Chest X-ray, AP view. Patient: 30 years old, sex M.
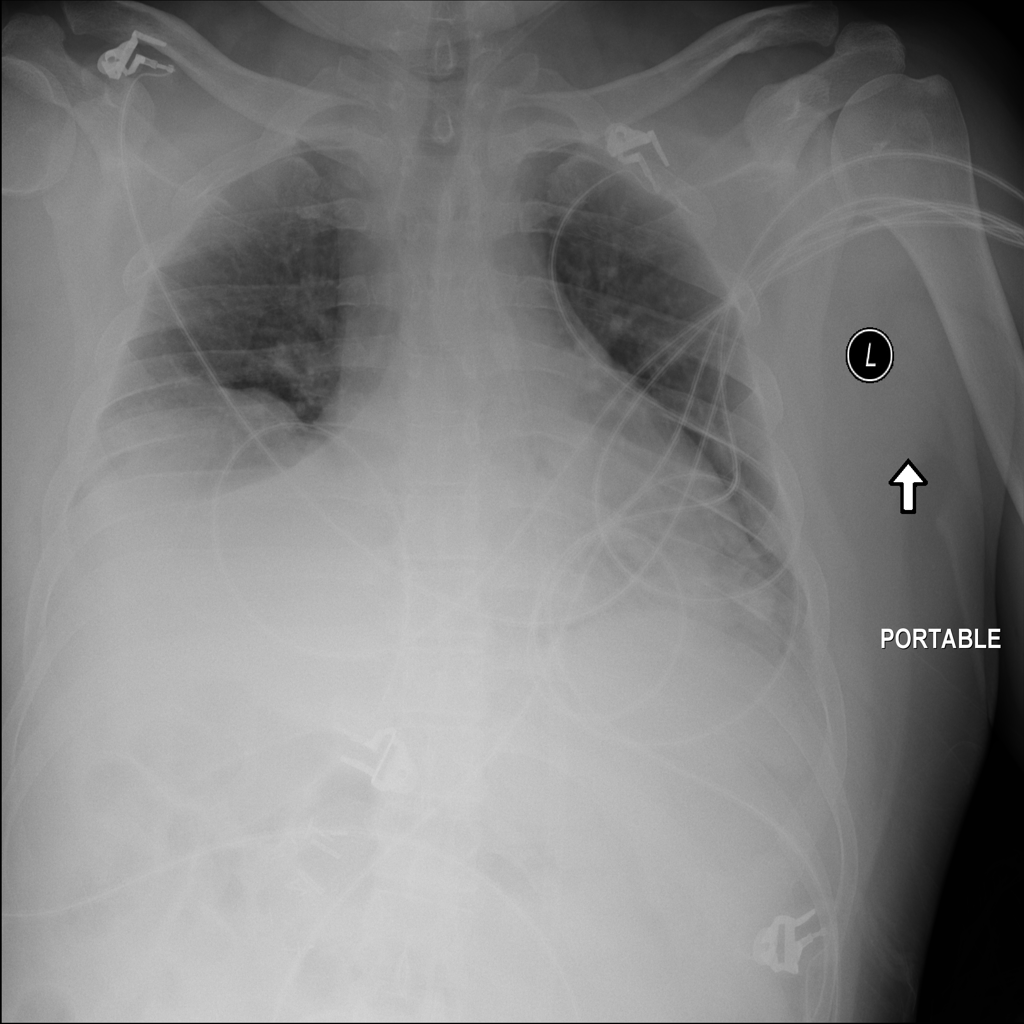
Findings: Atelectasis